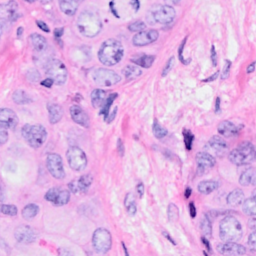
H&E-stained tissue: Breast